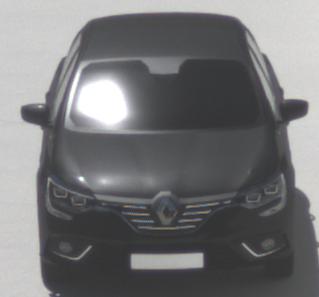
Make: Renault
Model: Mégane ENERGY TCe 100
Detailed model: Mégane (IV)
Model produced from: 2016/03
Model produced until: 2018/08
Doors: 5
Color: black
Road condition: dry road
Daytime: midday
Contrast: high contrast